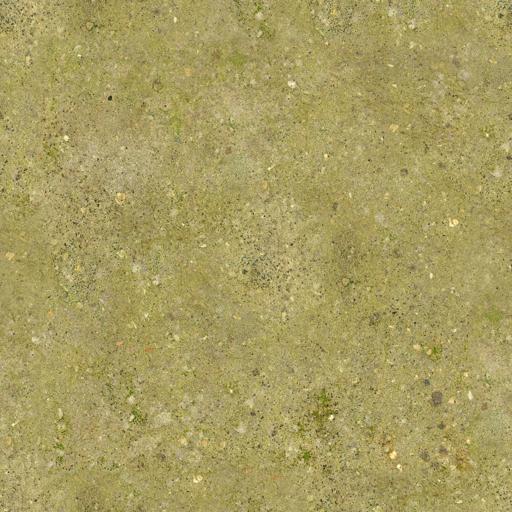
Tags: concrete gray green moss mossy